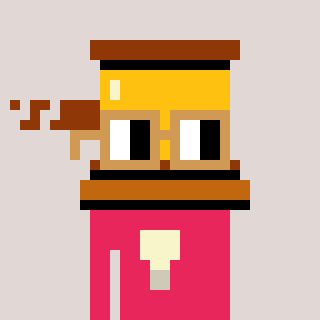
a pixel art character with square brown glasses, a gavel-shaped head and a redpinkish-colored body on a warm background